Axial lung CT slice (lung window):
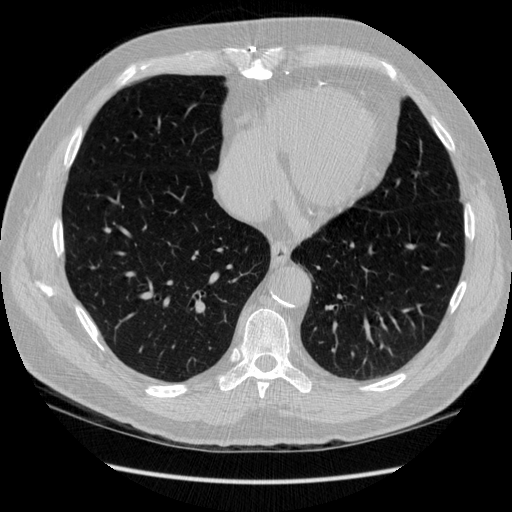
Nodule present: no